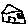
Label: house